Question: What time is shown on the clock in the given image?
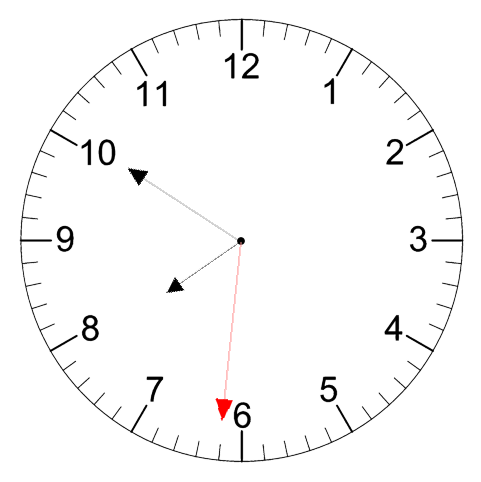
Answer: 07:50:31